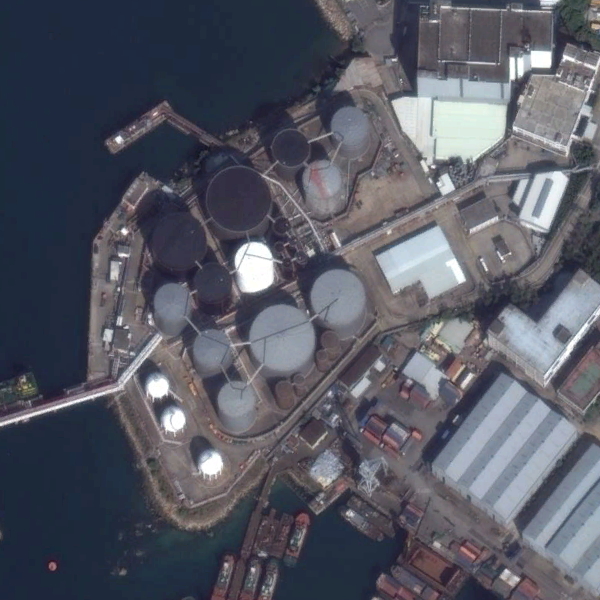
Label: StorageTanks